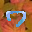
Label: 7